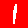
Digit: 1